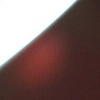
Label: sunburn